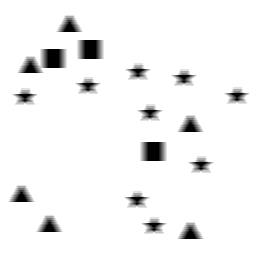
Squares: 3
Triangles: 6
Stars: 9
Total shapes: 18